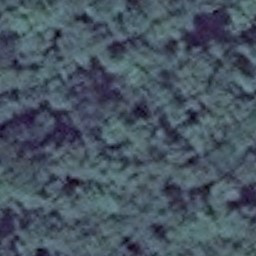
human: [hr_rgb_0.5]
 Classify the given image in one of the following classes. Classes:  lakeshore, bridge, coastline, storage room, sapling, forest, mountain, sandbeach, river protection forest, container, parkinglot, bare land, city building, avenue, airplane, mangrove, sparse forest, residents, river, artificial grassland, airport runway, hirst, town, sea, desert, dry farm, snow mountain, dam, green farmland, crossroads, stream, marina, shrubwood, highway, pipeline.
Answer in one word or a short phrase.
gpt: forest